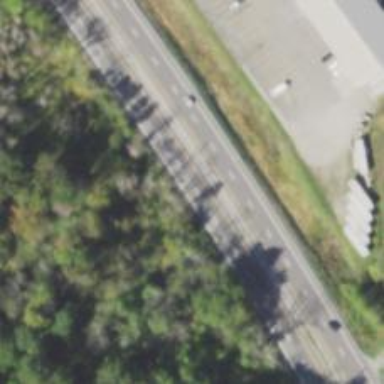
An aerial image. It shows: Asphalt road classified as primary highway with expressway characteristics.